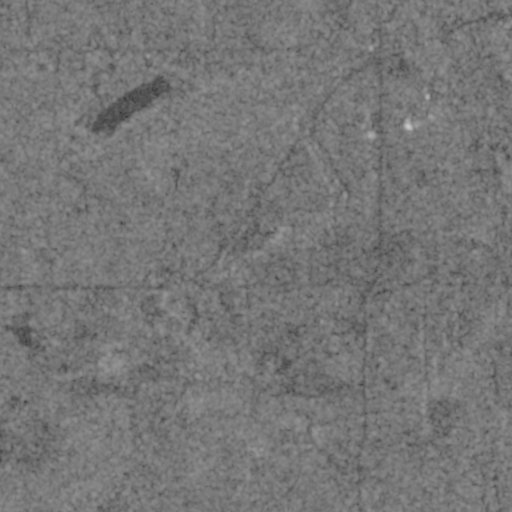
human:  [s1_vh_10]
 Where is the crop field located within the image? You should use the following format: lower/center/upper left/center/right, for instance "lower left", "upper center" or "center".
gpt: The crop field is located in the upper center of the image.
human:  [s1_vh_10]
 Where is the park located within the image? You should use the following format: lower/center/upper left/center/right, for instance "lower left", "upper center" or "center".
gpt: The park is located in the upper right of the image.
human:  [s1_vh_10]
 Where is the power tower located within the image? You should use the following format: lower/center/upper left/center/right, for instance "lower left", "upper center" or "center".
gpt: The power tower is located in the upper right of the image.
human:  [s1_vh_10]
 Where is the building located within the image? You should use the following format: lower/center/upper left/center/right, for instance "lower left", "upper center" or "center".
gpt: The building is located in the upper right of the image.
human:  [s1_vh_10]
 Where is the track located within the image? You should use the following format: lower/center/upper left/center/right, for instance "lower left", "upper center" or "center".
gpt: There is no track in the image.

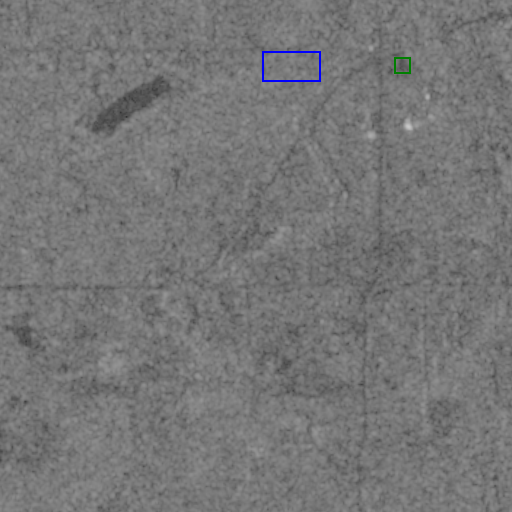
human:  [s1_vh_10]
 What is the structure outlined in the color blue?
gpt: The structure outlined in blue is a crop field.
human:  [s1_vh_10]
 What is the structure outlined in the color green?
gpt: The structure outlined in green is a park.
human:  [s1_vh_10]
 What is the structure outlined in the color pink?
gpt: There is no pink outline.